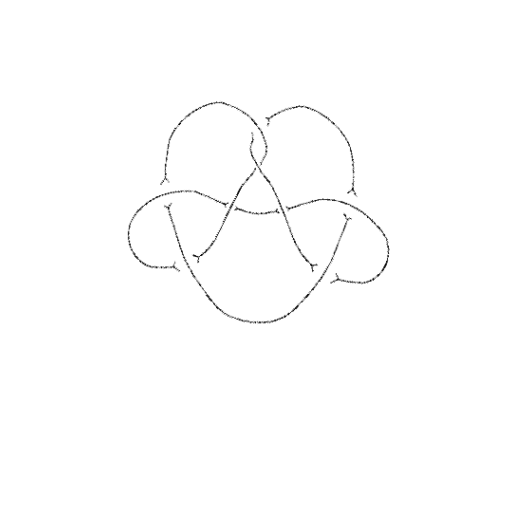
Crossing number: 8